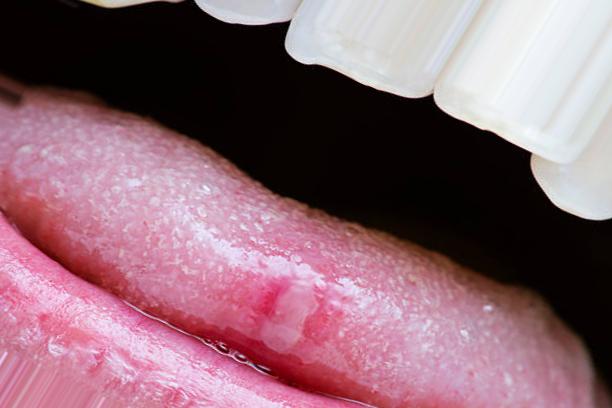
Condition: Mouth Ulcer